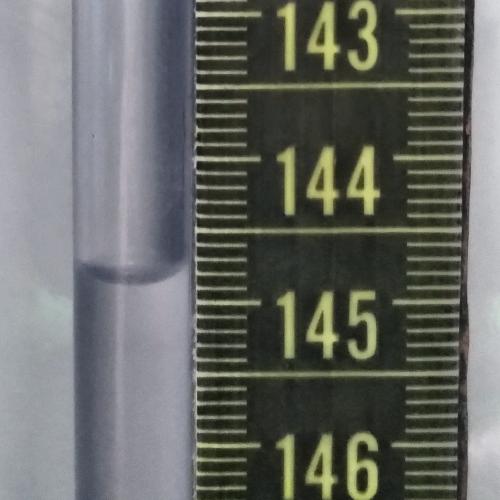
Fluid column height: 144.8 cm